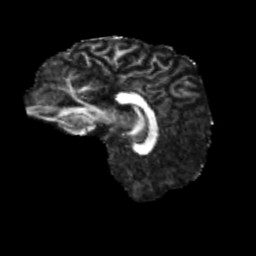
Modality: FA
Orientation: sagittal
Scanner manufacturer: siemens
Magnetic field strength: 3 T
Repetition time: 4 s
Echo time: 0.0594 s